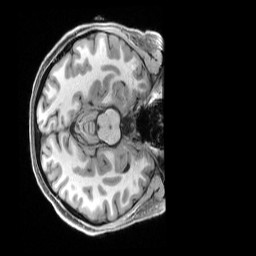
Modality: T1w
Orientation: axial
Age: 30
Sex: female
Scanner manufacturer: siemens
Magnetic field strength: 3 T
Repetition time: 2.5 s
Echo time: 0.00296 s